Question: Count the number of objects in the diagram.
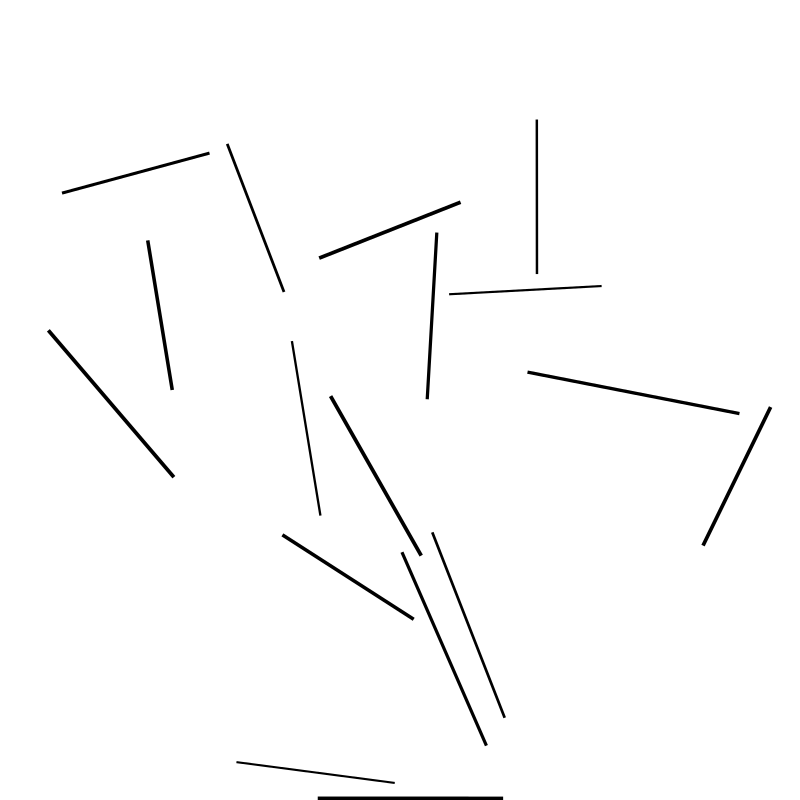
Answer: 17